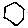
Label: hexagon